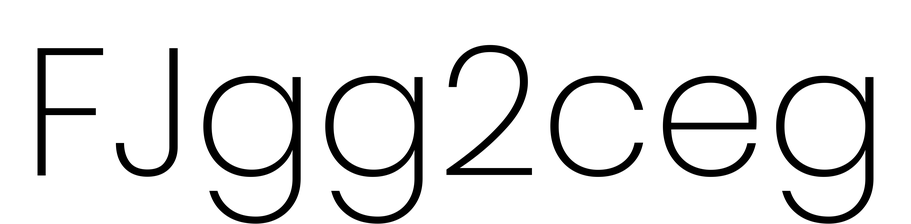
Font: Poppins-ExtraLight